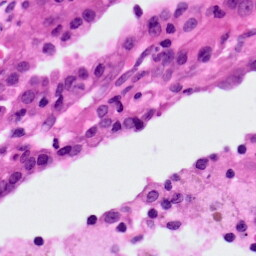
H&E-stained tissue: Lung